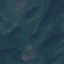
Land use / land cover: Forest